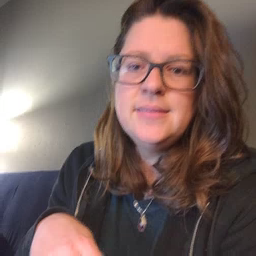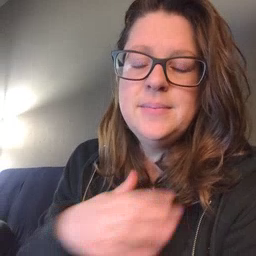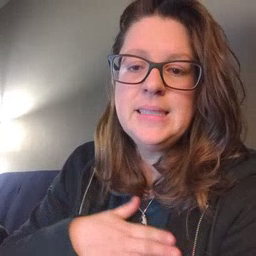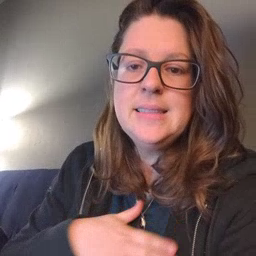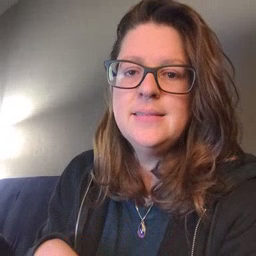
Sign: please